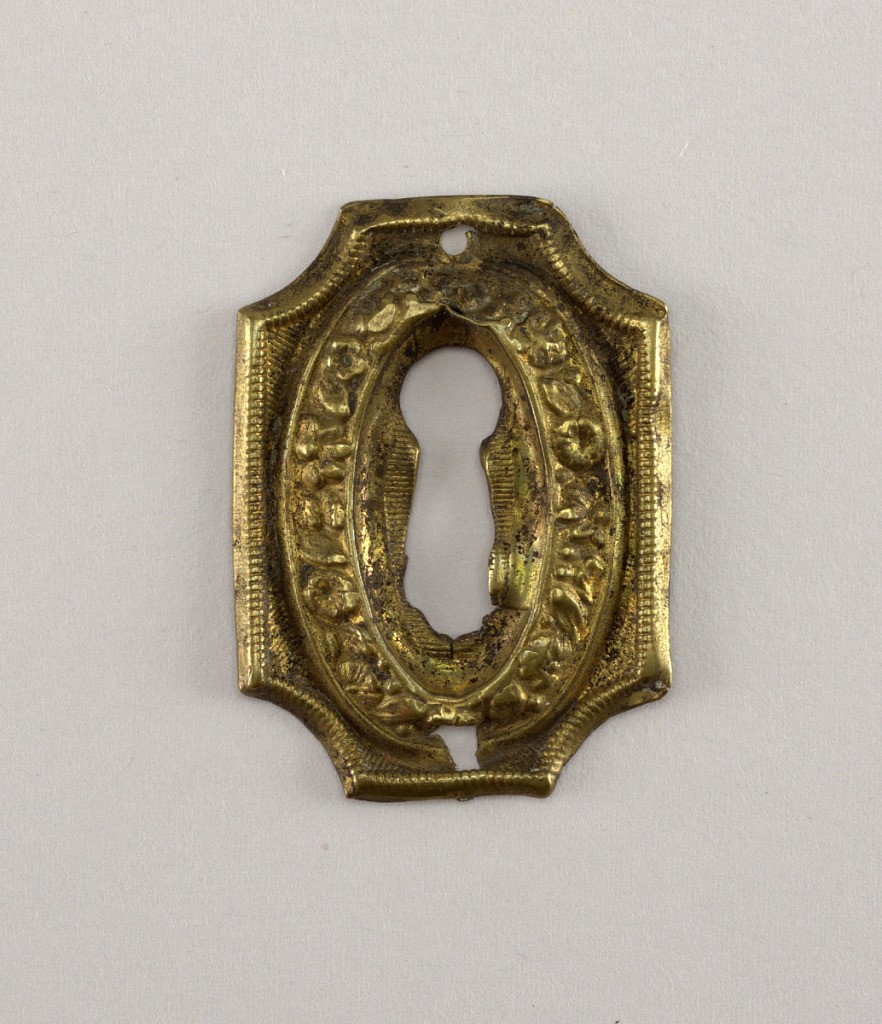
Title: Keyhole escutcheon
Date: ca. 1800
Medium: Brass
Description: Rectangular, with concave circular corners; shaped keyhole in oval reserve.